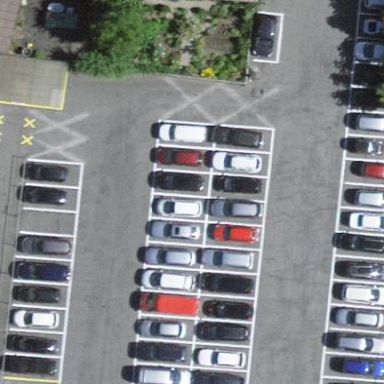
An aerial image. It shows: Parking area with asphalt surface.